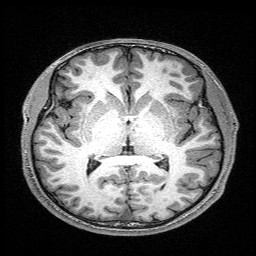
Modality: T1w
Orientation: coronal
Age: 19
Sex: male
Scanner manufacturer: siemens
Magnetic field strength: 3 T
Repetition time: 2.4 s
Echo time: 0.03 s